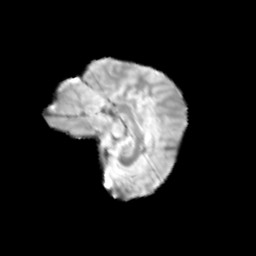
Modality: T2w
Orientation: sagittal
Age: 11
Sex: female
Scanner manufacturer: siemens
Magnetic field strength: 3 T
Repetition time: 3.8 s
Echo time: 0.07 s